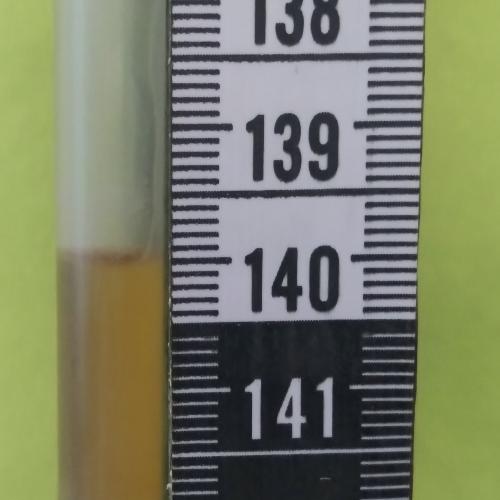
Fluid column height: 140.0 cm